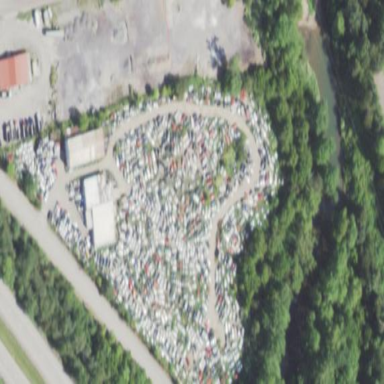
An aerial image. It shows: Industrial area designated for auto wrecking.